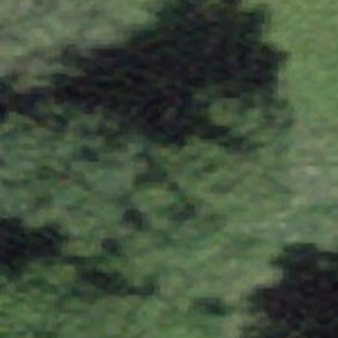
Label: other